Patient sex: M
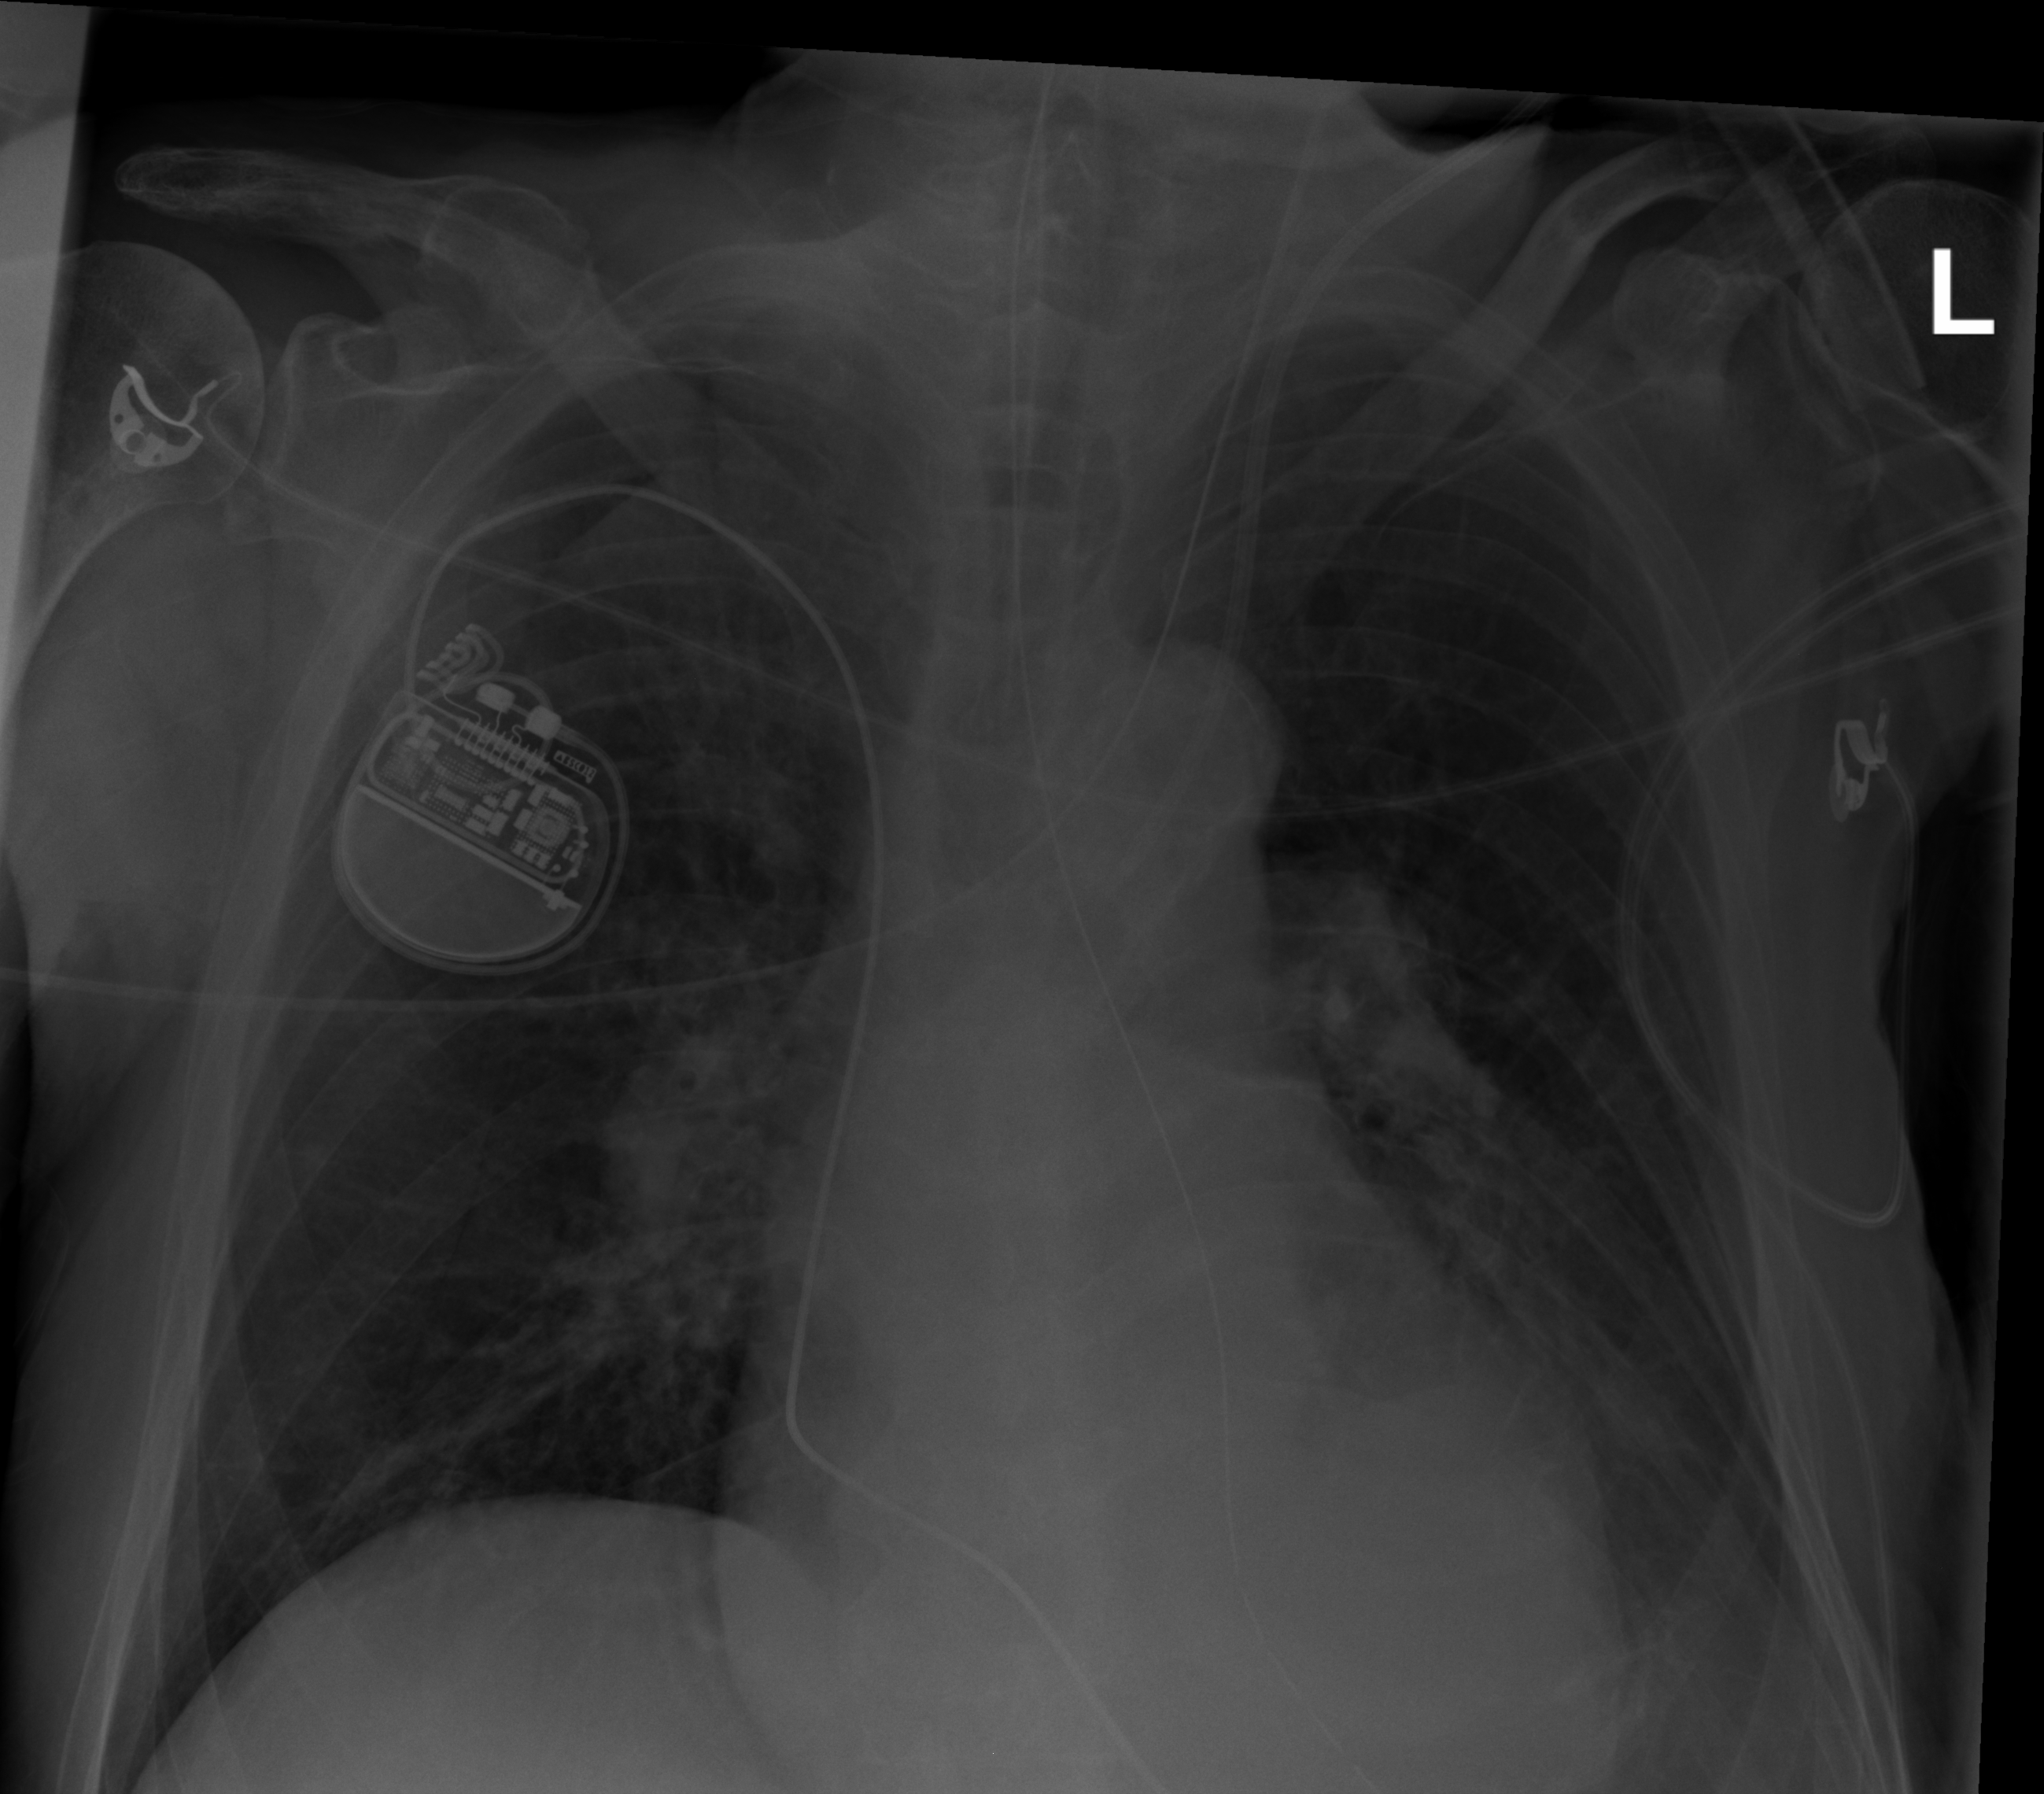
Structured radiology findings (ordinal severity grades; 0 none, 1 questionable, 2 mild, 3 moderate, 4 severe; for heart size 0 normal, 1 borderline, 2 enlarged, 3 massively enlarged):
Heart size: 1
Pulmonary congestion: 0
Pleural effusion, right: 0
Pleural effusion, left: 2
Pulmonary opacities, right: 0
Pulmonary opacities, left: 0
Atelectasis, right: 0
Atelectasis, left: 0